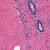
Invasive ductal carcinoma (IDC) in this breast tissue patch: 0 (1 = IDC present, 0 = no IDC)